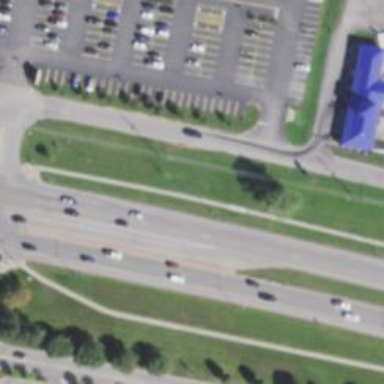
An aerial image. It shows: Trunk highway.